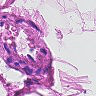
Metastatic tissue present: no